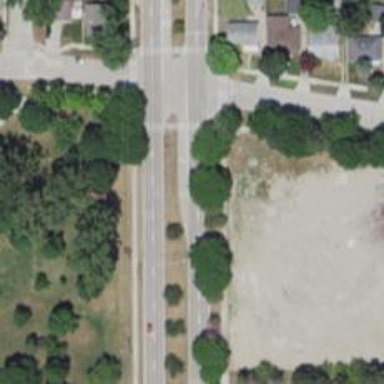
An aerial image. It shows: Secondary road.